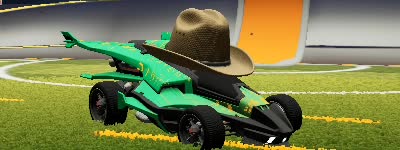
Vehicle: aftershock